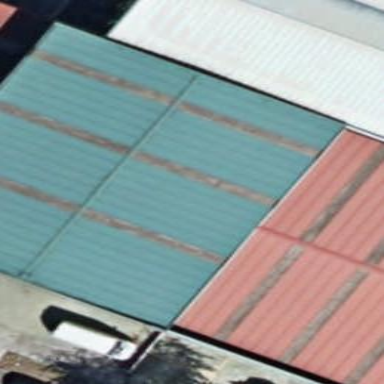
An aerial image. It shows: Warehouse.